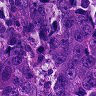
Metastatic tissue present: yes